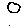
Label: circle